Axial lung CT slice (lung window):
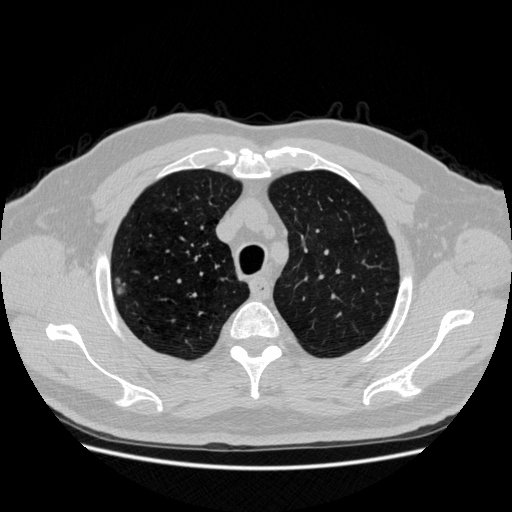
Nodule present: yes
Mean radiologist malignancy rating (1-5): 3.75